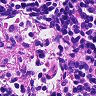
Metastatic tissue present: no